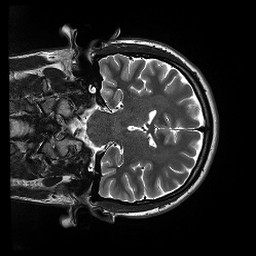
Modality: T2w
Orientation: coronal
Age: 20
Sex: male